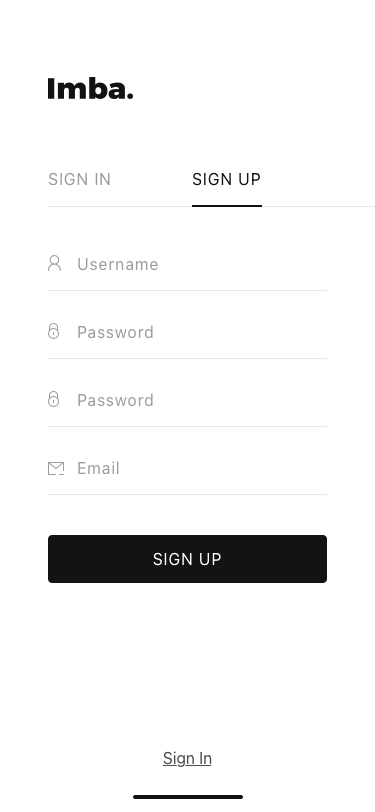
Text in this UI design:
Sign In
Email
Username
Password
Password
Sign UP
Sign In
Sign Up